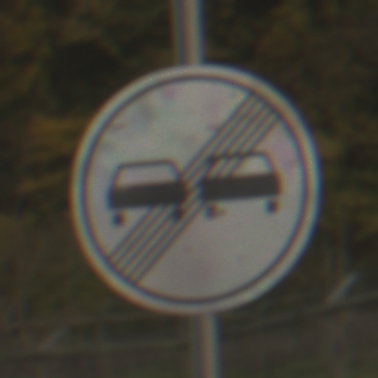
Verkehrszeichen: EndeUeberholverbot
Umgebung: Outdoor, Nature
Tageszeit: SunriseSunset
Wetter: PartlyCloudy
Licht: Natural
Jahreszeit: NotSpecified
Kontrast: LowContrast